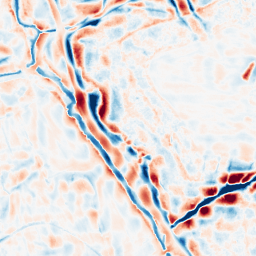
Category: wavelet
Decomposition family: wavelet_biorthogonal
Decomposition parameters: wavelet: bior4.4
level: 4
Upsampling method: cubic_mitchell
Upsampling parameters: scale: 2
Upsampling scale: 2